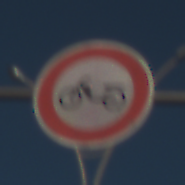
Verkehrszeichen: VerbotMofas
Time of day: MorningAfternoon
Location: Outdoor (Urban)
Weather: Clear
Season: NotSpecified
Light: Natural